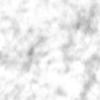
Label: no_change